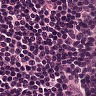
Metastatic tissue present: no